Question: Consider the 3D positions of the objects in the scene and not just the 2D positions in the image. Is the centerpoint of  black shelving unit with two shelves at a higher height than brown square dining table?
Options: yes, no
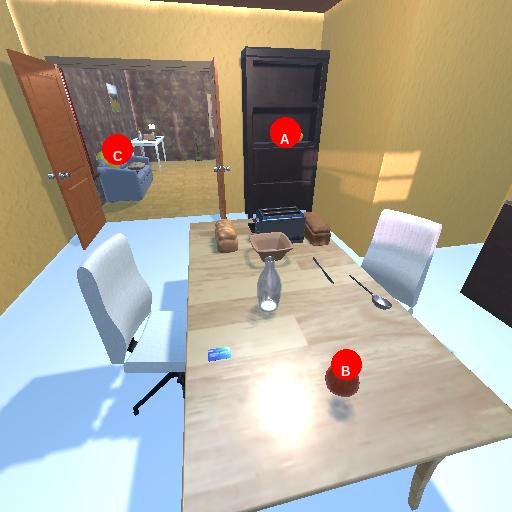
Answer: yes